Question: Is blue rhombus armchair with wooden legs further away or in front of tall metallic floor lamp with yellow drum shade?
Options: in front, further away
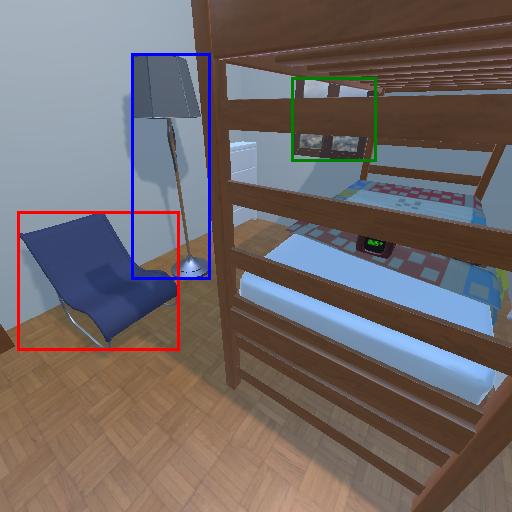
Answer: in front